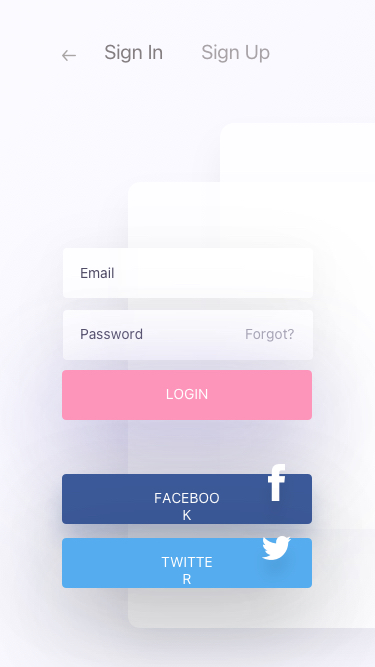
Text in this UI design:
Or
Email
Forgot?
Password
Sign In
Sign Up